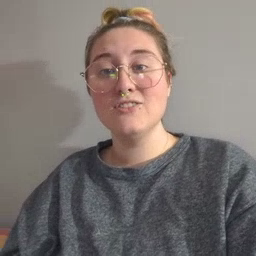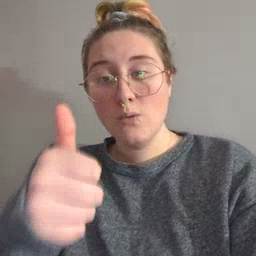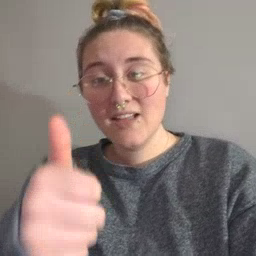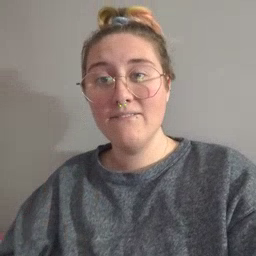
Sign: yourself